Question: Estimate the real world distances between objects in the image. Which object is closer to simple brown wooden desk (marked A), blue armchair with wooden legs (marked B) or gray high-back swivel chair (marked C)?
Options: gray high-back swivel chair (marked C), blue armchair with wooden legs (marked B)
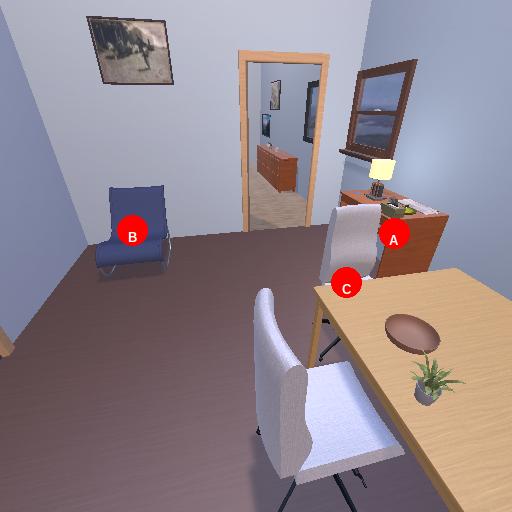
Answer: gray high-back swivel chair (marked C)